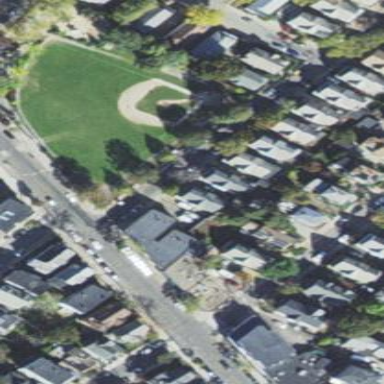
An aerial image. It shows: Grass pitch designated for baseball.